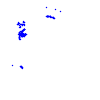
Particle: electron